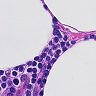
Metastatic tissue present: no